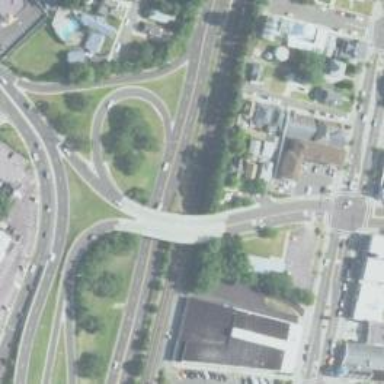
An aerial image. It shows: Trunk_link highway on bridge.